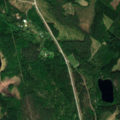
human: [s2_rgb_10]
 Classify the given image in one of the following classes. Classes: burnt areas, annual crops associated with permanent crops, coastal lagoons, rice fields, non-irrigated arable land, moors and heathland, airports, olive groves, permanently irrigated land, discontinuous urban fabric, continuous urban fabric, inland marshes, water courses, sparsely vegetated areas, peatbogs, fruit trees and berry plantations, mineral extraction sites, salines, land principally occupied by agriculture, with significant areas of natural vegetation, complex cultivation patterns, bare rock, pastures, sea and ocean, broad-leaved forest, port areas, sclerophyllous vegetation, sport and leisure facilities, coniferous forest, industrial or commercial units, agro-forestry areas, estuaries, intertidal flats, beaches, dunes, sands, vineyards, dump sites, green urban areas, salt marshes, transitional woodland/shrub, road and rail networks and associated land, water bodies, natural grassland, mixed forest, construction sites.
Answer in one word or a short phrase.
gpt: mixed forest, water bodies